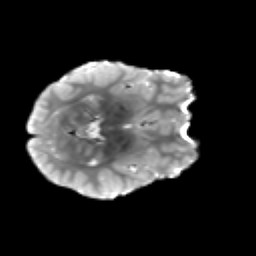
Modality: T2w
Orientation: axial
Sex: female
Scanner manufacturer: siemens
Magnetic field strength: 3 T
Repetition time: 5 s
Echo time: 0.071 s